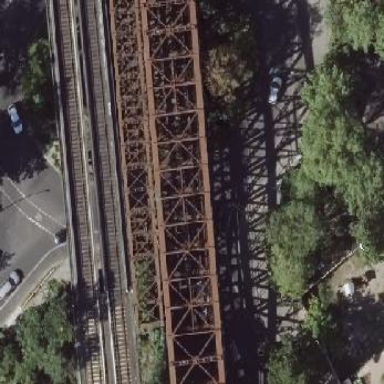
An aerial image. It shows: Truss bridge constructed as man-made structure.